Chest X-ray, PA view. Patient: 58 years old, sex M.
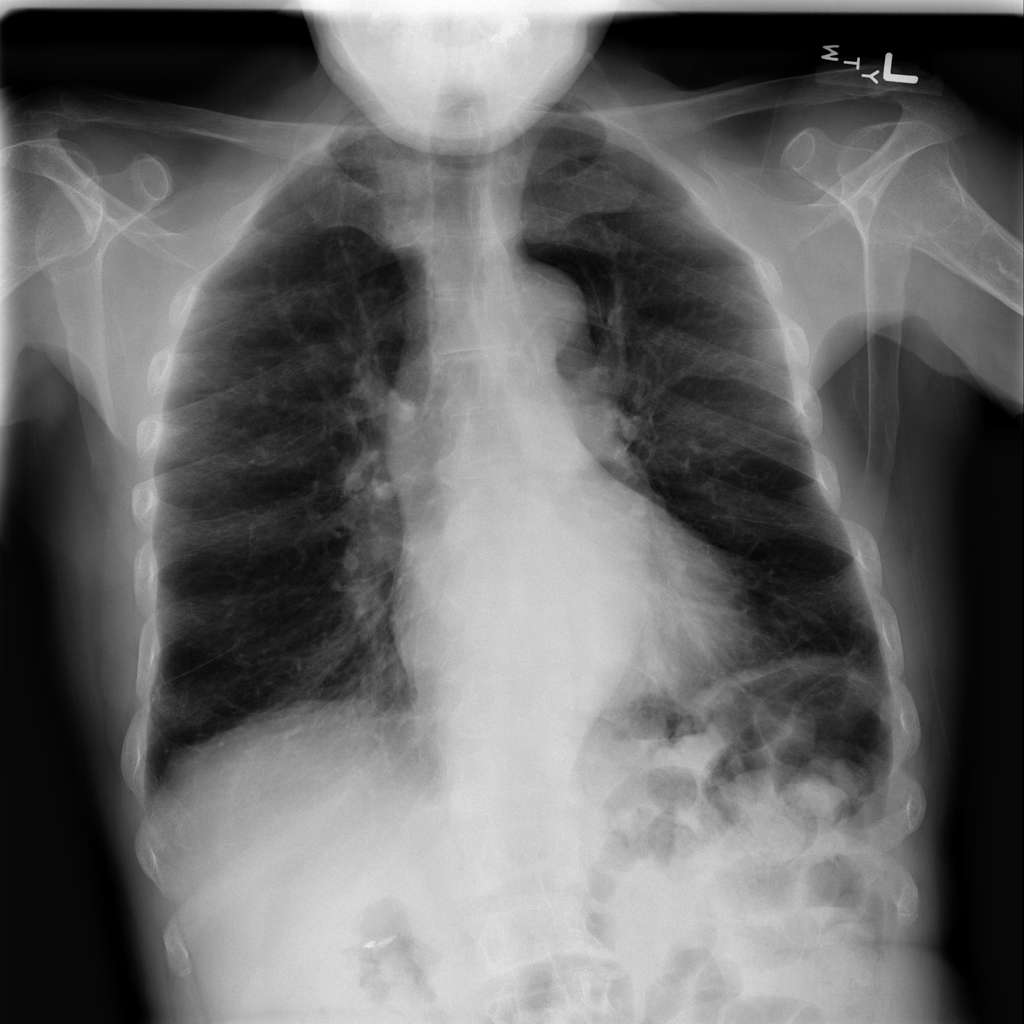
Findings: No Finding